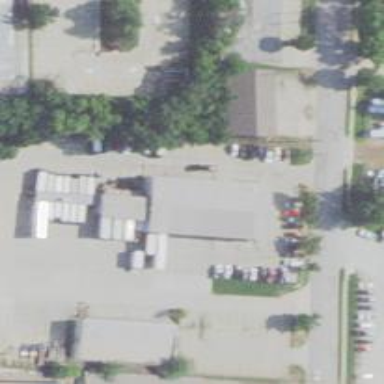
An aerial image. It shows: Post depot.